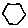
Label: hexagon